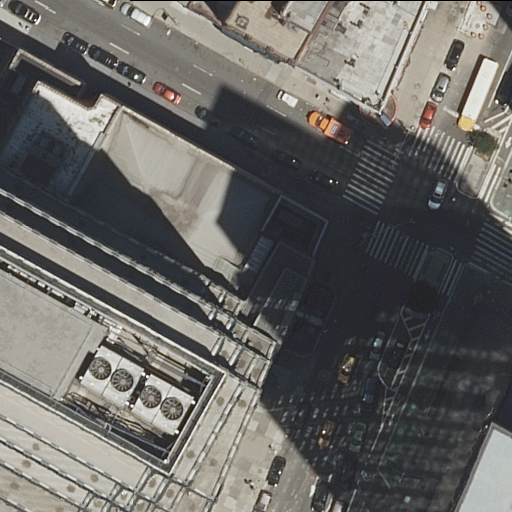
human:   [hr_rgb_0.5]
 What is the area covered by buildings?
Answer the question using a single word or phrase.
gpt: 5547m2

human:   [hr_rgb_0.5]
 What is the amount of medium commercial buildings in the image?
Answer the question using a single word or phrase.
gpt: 0

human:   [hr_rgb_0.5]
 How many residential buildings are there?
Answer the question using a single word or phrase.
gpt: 2

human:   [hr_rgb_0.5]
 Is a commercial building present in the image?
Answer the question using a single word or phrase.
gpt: yes

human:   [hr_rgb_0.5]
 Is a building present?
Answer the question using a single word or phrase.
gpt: yes

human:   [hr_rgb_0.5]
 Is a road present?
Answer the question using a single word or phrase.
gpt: yes

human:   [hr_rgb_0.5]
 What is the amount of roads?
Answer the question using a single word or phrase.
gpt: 3

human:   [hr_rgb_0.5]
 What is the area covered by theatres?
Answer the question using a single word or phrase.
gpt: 55m2

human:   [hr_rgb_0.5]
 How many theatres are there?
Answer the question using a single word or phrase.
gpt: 1

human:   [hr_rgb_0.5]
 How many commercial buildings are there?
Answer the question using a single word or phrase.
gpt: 2

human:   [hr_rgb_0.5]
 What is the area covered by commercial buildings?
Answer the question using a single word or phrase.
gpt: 1955m2

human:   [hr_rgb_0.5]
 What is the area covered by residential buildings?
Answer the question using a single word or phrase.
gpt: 585m2

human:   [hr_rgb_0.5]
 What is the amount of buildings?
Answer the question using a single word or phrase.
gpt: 6

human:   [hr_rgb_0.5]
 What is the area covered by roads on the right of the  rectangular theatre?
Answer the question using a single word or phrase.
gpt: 0m2

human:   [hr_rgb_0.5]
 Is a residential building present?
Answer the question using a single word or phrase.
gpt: yes

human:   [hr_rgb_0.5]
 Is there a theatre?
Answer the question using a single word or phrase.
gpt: yes

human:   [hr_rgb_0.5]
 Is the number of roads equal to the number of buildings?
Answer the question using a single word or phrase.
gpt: no

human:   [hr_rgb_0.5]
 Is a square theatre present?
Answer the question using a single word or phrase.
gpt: no

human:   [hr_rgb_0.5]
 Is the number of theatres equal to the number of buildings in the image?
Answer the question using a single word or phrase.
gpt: no

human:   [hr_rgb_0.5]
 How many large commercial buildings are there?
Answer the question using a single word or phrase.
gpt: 2

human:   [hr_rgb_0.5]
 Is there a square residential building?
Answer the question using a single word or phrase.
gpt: no

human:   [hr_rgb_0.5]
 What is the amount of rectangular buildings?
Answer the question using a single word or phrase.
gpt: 3

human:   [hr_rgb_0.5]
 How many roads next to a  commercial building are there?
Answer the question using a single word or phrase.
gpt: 3

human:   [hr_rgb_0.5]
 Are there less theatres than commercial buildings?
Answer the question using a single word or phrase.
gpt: yes

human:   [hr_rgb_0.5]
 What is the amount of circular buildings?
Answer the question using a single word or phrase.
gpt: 0

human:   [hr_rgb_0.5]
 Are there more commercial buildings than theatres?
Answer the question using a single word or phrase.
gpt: yes

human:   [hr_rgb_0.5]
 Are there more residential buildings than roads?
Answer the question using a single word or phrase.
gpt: no

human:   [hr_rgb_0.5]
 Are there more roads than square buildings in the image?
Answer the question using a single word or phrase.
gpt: yes

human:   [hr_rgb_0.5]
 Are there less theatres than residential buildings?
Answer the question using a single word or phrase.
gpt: yes

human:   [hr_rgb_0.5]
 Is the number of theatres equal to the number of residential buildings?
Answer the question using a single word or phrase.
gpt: no

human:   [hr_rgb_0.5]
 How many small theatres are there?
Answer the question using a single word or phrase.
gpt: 1

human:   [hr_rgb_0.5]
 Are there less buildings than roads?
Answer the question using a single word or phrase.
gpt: no

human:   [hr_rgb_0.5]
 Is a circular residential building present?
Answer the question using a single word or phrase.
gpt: no

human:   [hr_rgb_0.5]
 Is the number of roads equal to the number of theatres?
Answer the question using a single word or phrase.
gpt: no

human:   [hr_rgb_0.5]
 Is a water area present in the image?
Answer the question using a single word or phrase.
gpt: no

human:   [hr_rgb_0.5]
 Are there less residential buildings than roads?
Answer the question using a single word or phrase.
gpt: yes

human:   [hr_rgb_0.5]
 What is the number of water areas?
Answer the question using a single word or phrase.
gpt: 0

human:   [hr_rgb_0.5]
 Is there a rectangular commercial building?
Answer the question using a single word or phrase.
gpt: yes

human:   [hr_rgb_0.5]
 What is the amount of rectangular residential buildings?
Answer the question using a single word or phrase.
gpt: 1

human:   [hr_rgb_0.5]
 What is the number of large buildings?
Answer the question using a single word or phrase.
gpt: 3

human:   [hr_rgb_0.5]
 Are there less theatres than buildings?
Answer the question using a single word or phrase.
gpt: yes

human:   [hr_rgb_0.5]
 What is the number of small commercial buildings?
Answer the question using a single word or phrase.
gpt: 0

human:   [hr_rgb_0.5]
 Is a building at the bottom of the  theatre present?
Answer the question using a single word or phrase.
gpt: yes

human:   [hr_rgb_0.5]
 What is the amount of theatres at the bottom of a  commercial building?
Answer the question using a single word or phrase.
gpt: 0

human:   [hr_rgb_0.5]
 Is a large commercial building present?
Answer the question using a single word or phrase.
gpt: yes

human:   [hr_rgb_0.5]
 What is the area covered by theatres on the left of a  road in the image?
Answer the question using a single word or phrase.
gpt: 55m2

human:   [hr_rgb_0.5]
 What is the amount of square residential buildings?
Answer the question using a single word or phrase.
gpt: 0

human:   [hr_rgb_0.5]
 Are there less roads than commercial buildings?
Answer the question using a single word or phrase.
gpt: no

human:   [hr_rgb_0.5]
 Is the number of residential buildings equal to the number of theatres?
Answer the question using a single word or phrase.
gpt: no

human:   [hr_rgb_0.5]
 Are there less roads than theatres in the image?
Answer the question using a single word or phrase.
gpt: no

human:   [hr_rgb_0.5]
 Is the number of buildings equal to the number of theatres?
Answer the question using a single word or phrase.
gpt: no

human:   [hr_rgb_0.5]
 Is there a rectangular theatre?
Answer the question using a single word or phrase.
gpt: yes

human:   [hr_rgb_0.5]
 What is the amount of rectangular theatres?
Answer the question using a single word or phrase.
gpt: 1

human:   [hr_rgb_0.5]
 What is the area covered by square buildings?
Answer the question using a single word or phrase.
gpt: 0m2

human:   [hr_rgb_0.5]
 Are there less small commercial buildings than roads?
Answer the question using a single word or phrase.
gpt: yes

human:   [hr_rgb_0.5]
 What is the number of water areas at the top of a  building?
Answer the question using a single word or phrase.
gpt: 0

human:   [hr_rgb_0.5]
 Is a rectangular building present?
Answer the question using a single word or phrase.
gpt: yes

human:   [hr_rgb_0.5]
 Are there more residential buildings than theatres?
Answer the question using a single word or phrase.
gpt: yes

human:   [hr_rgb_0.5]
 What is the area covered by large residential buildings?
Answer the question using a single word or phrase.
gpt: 0m2

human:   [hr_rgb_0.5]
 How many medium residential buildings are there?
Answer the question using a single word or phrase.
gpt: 2

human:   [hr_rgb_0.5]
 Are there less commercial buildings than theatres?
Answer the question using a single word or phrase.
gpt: no

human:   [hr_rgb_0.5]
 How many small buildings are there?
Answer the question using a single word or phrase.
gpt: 1

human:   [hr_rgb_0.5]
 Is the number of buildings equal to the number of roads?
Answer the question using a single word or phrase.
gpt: no

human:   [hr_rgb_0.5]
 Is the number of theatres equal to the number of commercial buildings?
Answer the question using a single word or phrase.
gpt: no